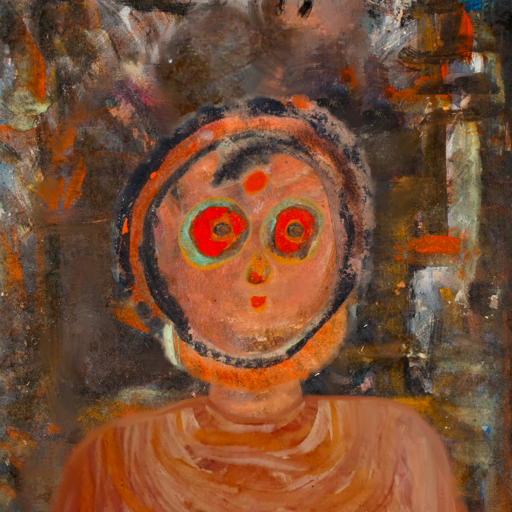
Background: GypsyQueen, Head And Neck Front: Boggyland, Face Front: Sisters, Bust: Pious_Lady, Hair Front: Childish, Head Accessory: Blank, Second Necklace: Blank, Necklace: Blank, Baby: Blank